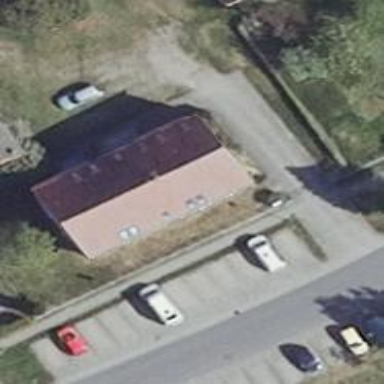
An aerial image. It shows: Residential building.